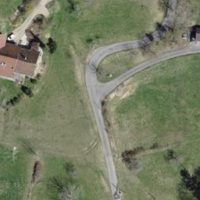
EUNIS habitat code: 52
Species observed at this site:
Sorbus aucuparia